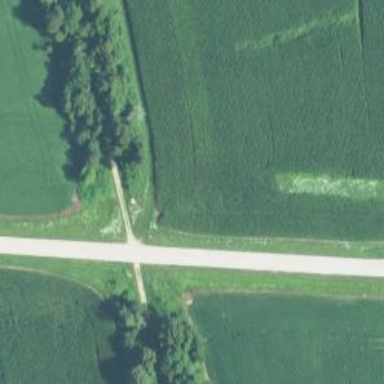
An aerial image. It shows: Crossing road.